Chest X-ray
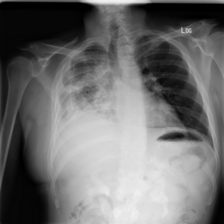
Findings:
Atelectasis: negative
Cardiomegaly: negative
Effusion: positive
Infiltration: negative
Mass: negative
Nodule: negative
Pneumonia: negative
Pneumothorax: negative
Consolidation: negative
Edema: negative
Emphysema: negative
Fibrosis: negative
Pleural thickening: negative
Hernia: negative